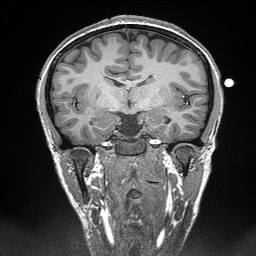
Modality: T1w
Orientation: sagittal
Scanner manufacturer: siemens
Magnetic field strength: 3 T
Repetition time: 2.3 s
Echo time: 0.00298 s